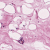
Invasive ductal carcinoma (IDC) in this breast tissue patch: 0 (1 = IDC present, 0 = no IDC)